九年级 · 度量几何学
如图, $E, F$ 分别为矩形 $A B C D$ 的边 $A D, B C$ 的中点, 且矩形 $A B C D$ 与矩形 $E A B F$ 相似, $A B=1$, 则 $B C$的长为 $\qquad$ .

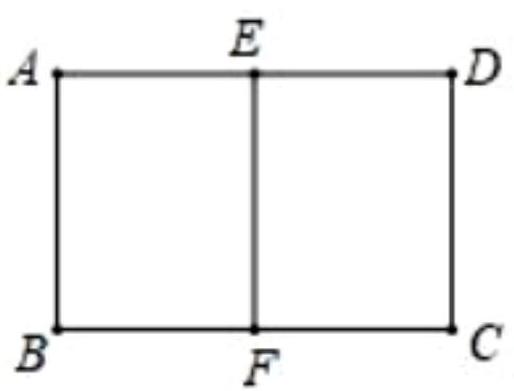
答案:  $\sqrt{2}$


解析: 【分析】

本题考查的是相似多边形的性质, 掌握相似多边形的对应边的比相等是解题的关键.

根据相似多边形的性质列出比例式，计算即可.

【解答】

解: : 矩形 $A B C D$ 与矩形 $E A B F$ 相似,

$\therefore \frac{A E}{A B}=\frac{A B}{A D}$, 即 $\frac{\frac{1}{2} A D}{1}=\frac{1}{A D}$,

解得, $A D=\sqrt{2}$,

$\therefore B C=A D=\sqrt{2}$,

故答案为: $\sqrt{2}$.